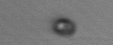
Label: nanoplankton_mix